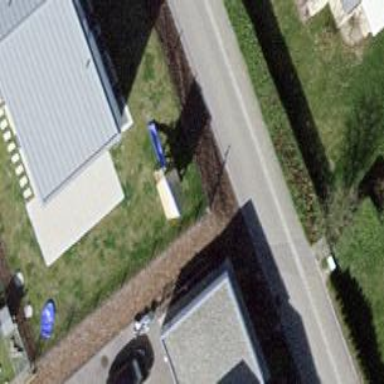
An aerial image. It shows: Garage building.